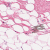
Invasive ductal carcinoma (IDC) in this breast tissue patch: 0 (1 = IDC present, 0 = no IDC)